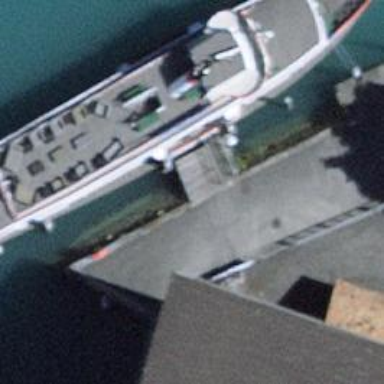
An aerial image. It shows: Ferry terminal.